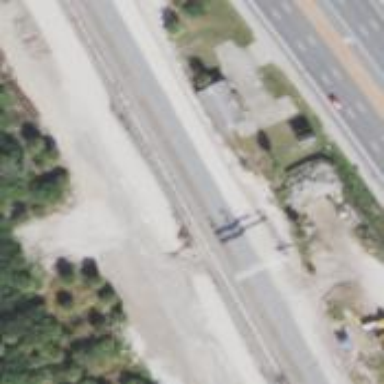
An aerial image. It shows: Railway signal.